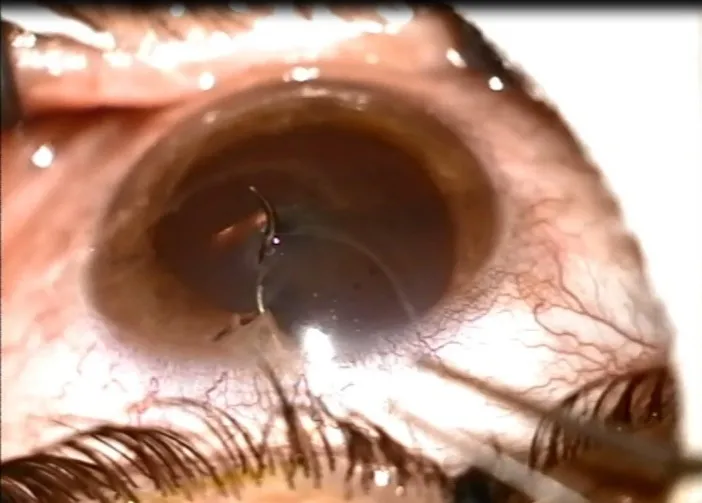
IOFB at presentation.
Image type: medical_photograph (other_medical_photograph)